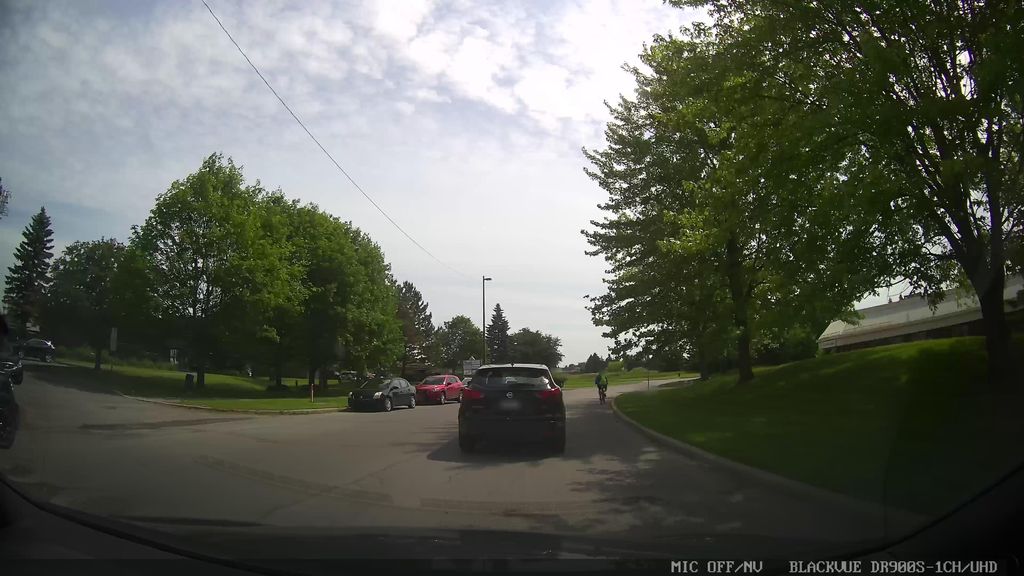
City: ottawa-gatineau